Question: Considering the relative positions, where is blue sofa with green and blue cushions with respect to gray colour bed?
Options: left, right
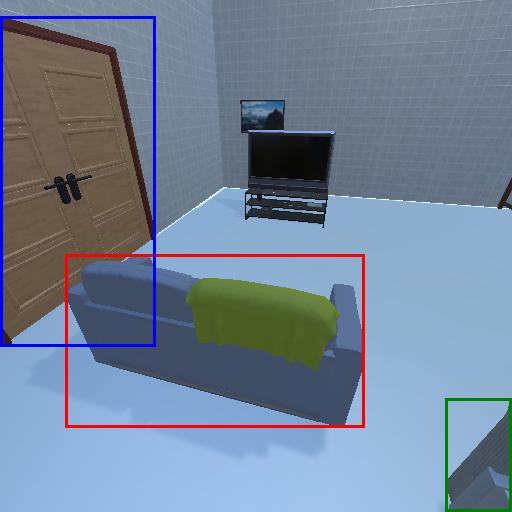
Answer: left